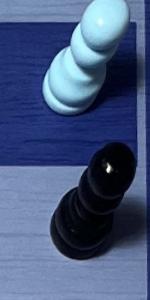
Label: Pawn_Black